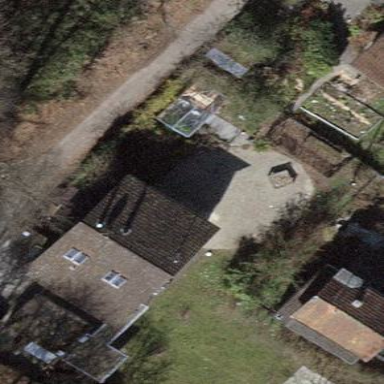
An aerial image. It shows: Detached building with gabled roof.